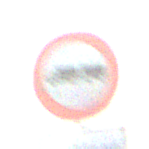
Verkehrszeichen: VerbotLastkraftwagenMitAnhaenger
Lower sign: ZeitangabenMitBeschraenkungAufWochentage1
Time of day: SunriseSunset
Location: Outdoor (Nature)
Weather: Clear
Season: NotSpecified
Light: Natural